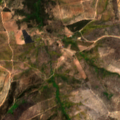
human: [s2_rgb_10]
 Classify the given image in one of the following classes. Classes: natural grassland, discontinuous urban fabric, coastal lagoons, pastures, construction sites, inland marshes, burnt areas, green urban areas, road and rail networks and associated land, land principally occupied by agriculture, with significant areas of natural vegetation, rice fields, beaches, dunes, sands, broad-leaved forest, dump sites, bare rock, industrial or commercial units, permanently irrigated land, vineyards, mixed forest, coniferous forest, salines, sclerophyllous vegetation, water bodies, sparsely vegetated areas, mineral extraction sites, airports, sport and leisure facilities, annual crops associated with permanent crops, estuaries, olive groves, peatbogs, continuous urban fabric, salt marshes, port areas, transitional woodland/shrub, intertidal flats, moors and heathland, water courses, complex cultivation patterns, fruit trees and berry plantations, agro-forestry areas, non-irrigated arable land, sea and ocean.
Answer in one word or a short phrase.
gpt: land principally occupied by agriculture, with significant areas of natural vegetation, agro-forestry areas, broad-leaved forest, sclerophyllous vegetation, transitional woodland/shrub